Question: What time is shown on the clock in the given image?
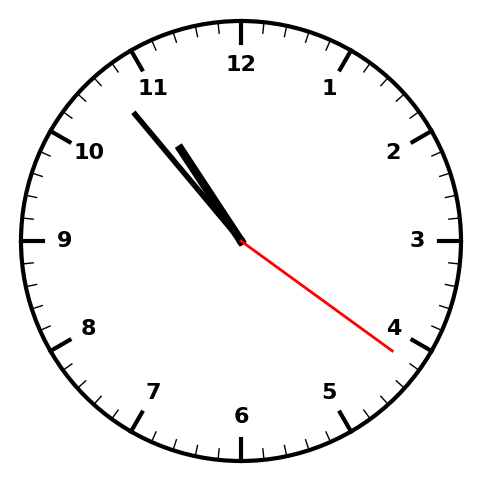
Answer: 10:53:21